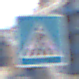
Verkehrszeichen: FussgaengerueberwegRechts
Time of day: MorningAfternoon
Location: Outdoor (Urban)
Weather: Overcast
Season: NotSpecified
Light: Natural